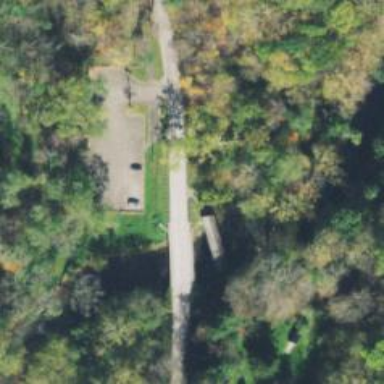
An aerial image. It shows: Unclassified road with covered bridge.